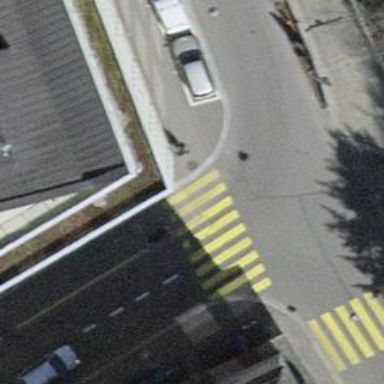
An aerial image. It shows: Uncontrolled road crossing with markings.